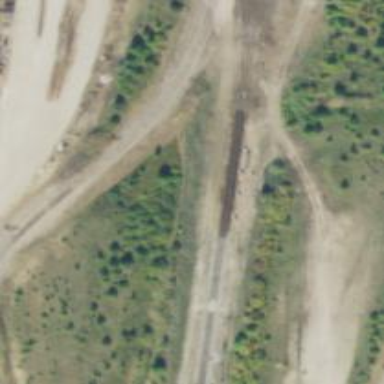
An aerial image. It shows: Abandoned railway yard.